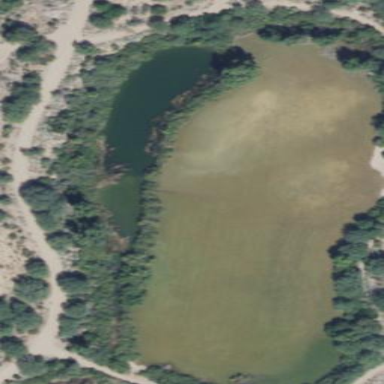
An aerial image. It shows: Serene pond surrounded by nature.